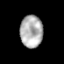
Tissue: prostate
Cell type: NK cells
Senescence score: 0.7126
Nuclear area (px): 711
Mean DAPI intensity: 176.619